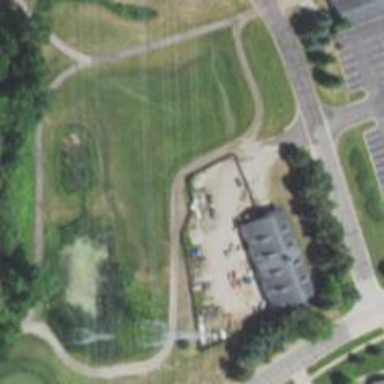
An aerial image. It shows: Service road used as golf cart path.